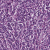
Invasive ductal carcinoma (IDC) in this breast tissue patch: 1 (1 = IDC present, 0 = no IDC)